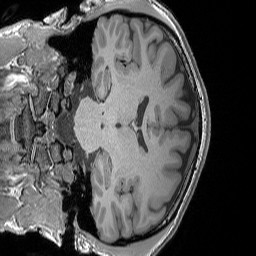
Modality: T1w
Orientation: coronal
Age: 25
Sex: male
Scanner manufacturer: siemens
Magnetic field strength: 3 T
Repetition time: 1.9 s
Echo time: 0.00302 s